Question: I'm making a border with Rectangle on all sides. as the borders are so thin the user is not able to put the mouse on it. so I decided to fill with 2 colors so the user will see a small border and it will have more space to place the mouse. so the problem, when I'm filling the corners, I'm not able to fill the L shape. i need to fill topLeft rectangle in L please take a look at the image
as the window style will be none I'm writing a custom resizing I want which side I got the mouse. based on that writing resizing events.

The black boxes has to fill with yellow
'''
<Grid>
<Grid.RowDefinitions>
<RowDefinition Height="1"></RowDefinition>
<RowDefinition Height="*"></RowDefinition>
<RowDefinition Height="1"></RowDefinition>
</Grid.RowDefinitions>
<Grid.ColumnDefinitions>
<ColumnDefinition Width="1"></ColumnDefinition>
<ColumnDefinition Width="*"></ColumnDefinition>
<ColumnDefinition Width="1"></ColumnDefinition>
</Grid.ColumnDefinitions>
<!-- Grips -->
<!-- Sides -->
<Rectangle StrokeThickness="1" Grid.Column="1" Grid.Row="2" Name="bottom" MouseEnter="DisplayResizeCursor" MouseLeave="ResetCursor" PreviewMouseDown="Resize" >
<Rectangle.Fill>
<LinearGradientBrush EndPoint="0,1">
<GradientStop Color="White" Offset="0.5" />
<GradientStop Color="Yellow" Offset="0.5" />
</LinearGradientBrush>
</Rectangle.Fill>
</Rectangle>
<Rectangle StrokeThickness="1" Grid.Column="0" Grid.Row="1" Name="left" MouseEnter="DisplayResizeCursor" MouseLeave="ResetCursor" PreviewMouseDown="Resize" >
<Rectangle.Fill>
<LinearGradientBrush EndPoint="1,0">
<GradientStop Color="Yellow" Offset="0.5" />
<GradientStop Color="White" Offset="0.5" />
</LinearGradientBrush>
</Rectangle.Fill>
</Rectangle>
<Rectangle StrokeThickness="1" Grid.Column="2" Grid.Row="1" Name="right" MouseEnter="DisplayResizeCursor" MouseLeave="ResetCursor" PreviewMouseDown="Resize" >
<Rectangle.Fill>
<LinearGradientBrush EndPoint="1,0">
<GradientStop Color="White" Offset="0.5" />
<GradientStop Color="Yellow" Offset="0.5" />
</LinearGradientBrush>
</Rectangle.Fill>
</Rectangle>
<Rectangle StrokeThickness="1" Grid.Column="0" Grid.Row="0" Name="topLeft" MouseEnter="DisplayResizeCursor" MouseLeave="ResetCursor" PreviewMouseDown="Resize" >
</Rectangle>
<Rectangle StrokeThickness="1" Grid.Column="0" Grid.Row="2" Name="bottomLeft" MouseEnter="DisplayResizeCursor" MouseLeave="ResetCursor" PreviewMouseDown="Resize" />
<Rectangle StrokeThickness="1" Grid.Column="2" Grid.Row="2" Name="bottomRight" MouseEnter="DisplayResizeCursor" MouseLeave="ResetCursor" PreviewMouseDown="Resize" />
<Rectangle StrokeThickness="1" Grid.Row="0" Grid.Column="1" Name="top" MouseEnter="DisplayResizeCursor" MouseLeave="ResetCursor" PreviewMouseDown="Resize" >
<Rectangle.Fill>
<LinearGradientBrush EndPoint="0,1">
<GradientStop Color="Yellow" Offset="0.5" />
<GradientStop Color="White" Offset="0.5" />
</LinearGradientBrush>
</Rectangle.Fill>
</Rectangle>
<Rectangle StrokeThickness="1" Grid.Column="2" Grid.Row="0" Name="topRight" MouseEnter="DisplayResizeCursor" MouseLeave="ResetCursor" PreviewMouseDown="Resize" />
<!--Content-->
</Grid>
'''
Here are the 3 borders. how can I fill in that L shape thank you
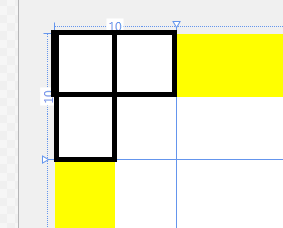
Answer: New solution, try like this and compile to see if it works:
'''
<Grid>
<Grid.RowDefinitions>
<RowDefinition Height="5"></RowDefinition>
<RowDefinition Height="*"></RowDefinition>
<RowDefinition Height="5"></RowDefinition>
</Grid.RowDefinitions>
<Grid.ColumnDefinitions>
<ColumnDefinition Width="5"></ColumnDefinition>
<ColumnDefinition Width="*"></ColumnDefinition>
<ColumnDefinition Width="5"></ColumnDefinition>
</Grid.ColumnDefinitions>
<!-- Grips -->
<!-- Sides -->
<Rectangle StrokeThickness="1" Grid.Column="1" Grid.Row="2" Name="bottom" MouseEnter="DisplayResizeCursor" MouseLeave="ResetCursor" PreviewMouseDown="Resize" >
<Rectangle.Fill>
<LinearGradientBrush EndPoint="0,1">
<GradientStop Color="White" Offset="0.5" />
<GradientStop Color="Yellow" Offset="0.5" />
</LinearGradientBrush>
</Rectangle.Fill>
</Rectangle>
<Rectangle StrokeThickness="1" Grid.Column="0" Name="left" MouseEnter="DisplayResizeCursor" MouseLeave="ResetCursor" PreviewMouseDown="Resize" Width="1" Grid.RowSpan="2" HorizontalAlignment="Left" >
<Rectangle.Fill>
<LinearGradientBrush EndPoint="1,0">
<GradientStop Color="Yellow" Offset="0.5" />
<GradientStop Color="Yellow" Offset="0.5" />
</LinearGradientBrush>
</Rectangle.Fill>
</Rectangle>
<Rectangle StrokeThickness="1" Grid.Column="2" Grid.Row="1" Name="right" MouseEnter="DisplayResizeCursor" MouseLeave="ResetCursor" PreviewMouseDown="Resize" >
<Rectangle.Fill>
<LinearGradientBrush EndPoint="1,0">
<GradientStop Color="White" Offset="0.5" />
<GradientStop Color="Yellow" Offset="0.5" />
</LinearGradientBrush>
</Rectangle.Fill>
</Rectangle>
<Rectangle StrokeThickness="1" Grid.Column="0" Grid.Row="0" Name="topLeft" MouseEnter="DisplayResizeCursor" MouseLeave="ResetCursor" PreviewMouseDown="Resize" Fill="#02FFFFFF" Panel.ZIndex="1" />
<Rectangle StrokeThickness="1" Grid.Column="0" Grid.Row="2" Name="bottomLeft" MouseEnter="DisplayResizeCursor" MouseLeave="ResetCursor" PreviewMouseDown="Resize" />
<Rectangle StrokeThickness="1" Grid.Column="2" Grid.Row="2" Name="bottomRight" MouseEnter="DisplayResizeCursor" MouseLeave="ResetCursor" PreviewMouseDown="Resize" />
<Rectangle StrokeThickness="1" Grid.Row="0" Name="top" MouseEnter="DisplayResizeCursor" MouseLeave="ResetCursor" PreviewMouseDown="Resize" Fill="Yellow" Height="1" VerticalAlignment="Top" Grid.ColumnSpan="2" />
<Rectangle StrokeThickness="1" Grid.Column="2" Grid.Row="0" Name="topRight" MouseEnter="DisplayResizeCursor" MouseLeave="ResetCursor" PreviewMouseDown="Resize" />
<!--Content-->
</Grid>
'''